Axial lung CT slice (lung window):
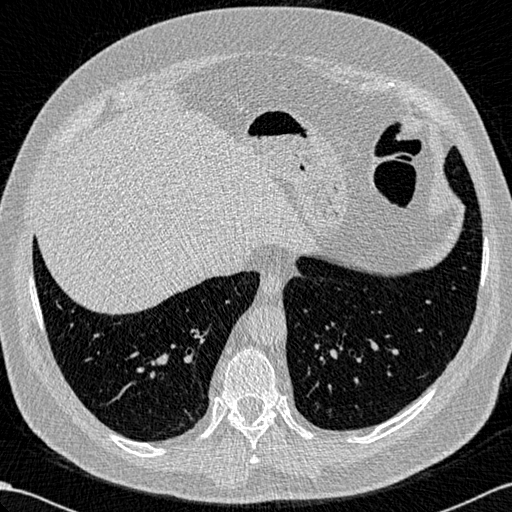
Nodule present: no